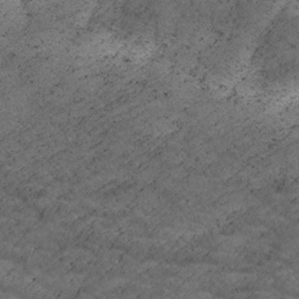
Label: non_frost